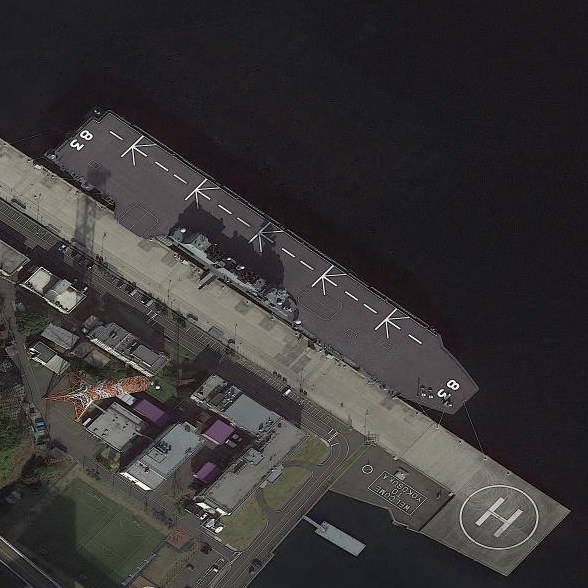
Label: Lzumo-class_helicopter_destroyer